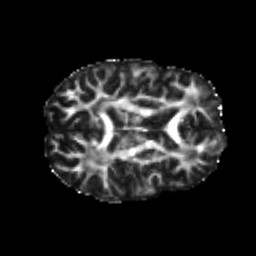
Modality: FA
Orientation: axial
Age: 24
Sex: male
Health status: healthy
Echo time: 0.074 s